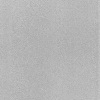
Atmospheric dust classification: dusty